Question: Lets say I have a multiple bar, which looks smth like that:
'''
aa = repmat([1 2 10 5 15 3], 5,1)
aa =
1 2 10 5 15 3
1 2 10 5 15 3
1 2 10 5 15 3
1 2 10 5 15 3
1 2 10 5 15 3
bar(aa)
'''

What I need is to put a star or a label on some certain column, which sutisfies some conditions. Another option is to change the colour of that bar.
If I could get the coordinates of each column I could use plot. Or maybe I can modify errorbar somehow?
Thanks for any advices.
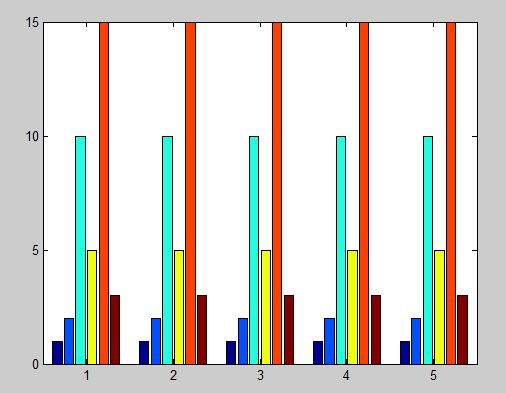
Answer: ## Problem
You can get the x and y values of the bars (x=horizontal position, y=height of each bar) using:
'''
hb=bar(aa);
x=cell2mat(get(hb,'Xdata'));
y=cell2mat(get(hb,'Ydata'));
'''
which you can then use to plot a textlabel with <URL>,
or even just plot the mark symbols with plot:
'''
plot(x,y,'*',Markersize',12)
'''
Unfortunately, this only works correctly if you only have one single serie of data, because Xdata contains the index in the series (1,2,3,etc). For multiple series matlab spreads the bars around that index, but the Xdata values are all the same (despite in the plot, they aren't plotted at exact the same position).
## Solution
Add the option ''hist'' to the bar plotting:
'''
hb=bar(aa,'hist')
'''
this creates patches rather than barseries, and
'''
x=cell2mat(get(hb,'Xdata'));
y=cell2mat(get(hb,'Ydata'));
'''
now contains the (actual) corners of those patches. Extract the x-center as follows:
'''
xcenter = 0.5*(x(2:4:end,:)+x(3:4:end,:));
'''
The height is obtainable with one of the upper corners of the patch:
'''
ytop = y(2:4:end,:);
'''
Now you can use that for the plotting:
'''
idx_mark = 3;
plot(xcenter(idx_mark ,:),ytop(idx_mark ,:),'*','Markersize',12)
'''

or for annotation:
'''
text(xcenter(idx_mark ,2),ytop(idx_mark ,2),'MARKED',...
'HorizontalAlignment','center', ...
'VerticalAlignment','bottom' )
'''